Question: What is the value of this measurement?
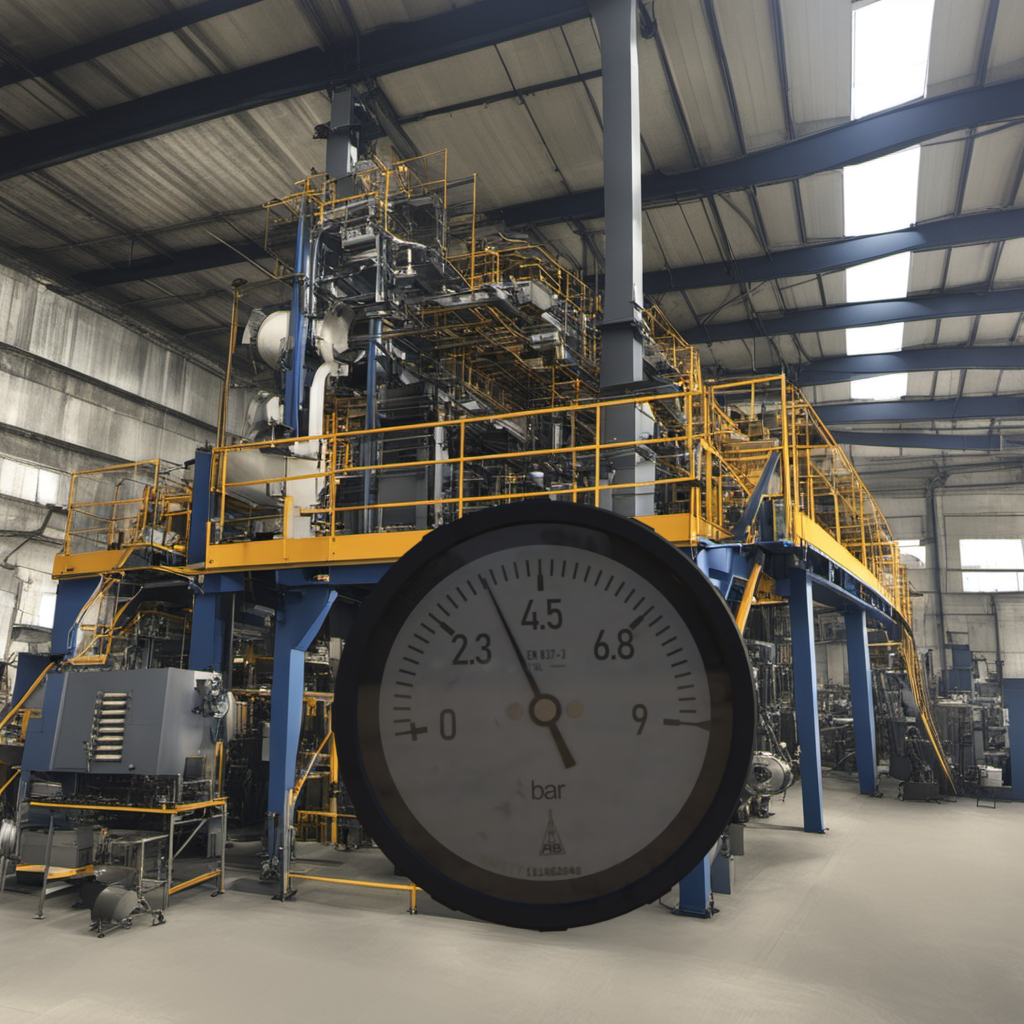
Answer: The result is 3.46
Question: What is the reading range of this measurement?
Answer: The range is from 0 to 9
Question: What is the minimum and maximum reading range of the measurement in the image?
Answer: The minimum value is 0 and the maximum value is 9